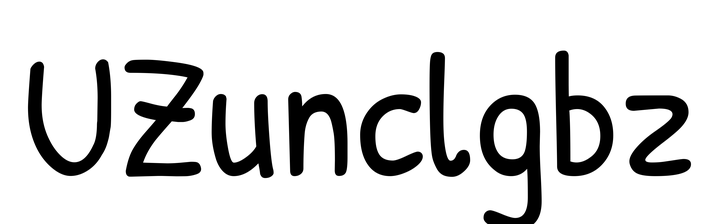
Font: PatrickHand-Regular